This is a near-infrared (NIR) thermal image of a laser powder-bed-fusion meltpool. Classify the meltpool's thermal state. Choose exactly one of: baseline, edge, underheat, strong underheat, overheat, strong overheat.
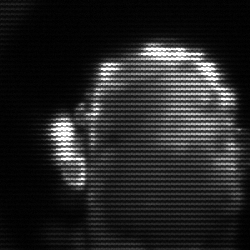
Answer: baseline